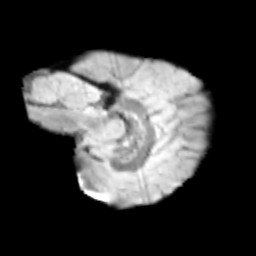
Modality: T2w
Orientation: sagittal
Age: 11
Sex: male
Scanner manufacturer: siemens
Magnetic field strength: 3 T
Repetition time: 3.8 s
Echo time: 0.07 s